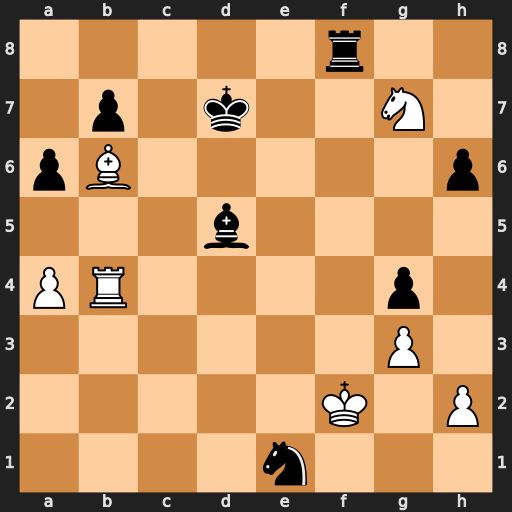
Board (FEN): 5r2/1p1k2N1/pB5p/3b4/PR4p1/6P1/5K1P/4n3
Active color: w
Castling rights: -
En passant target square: -
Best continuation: Kxe1